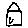
Label: house